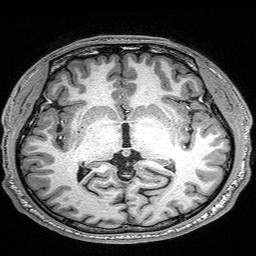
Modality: T1w
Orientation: coronal